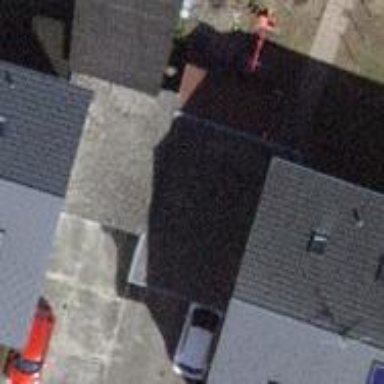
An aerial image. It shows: Garage.